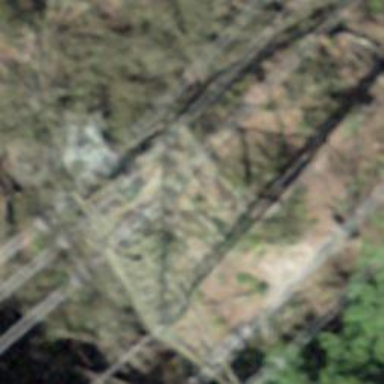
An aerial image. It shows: Power line in the image.